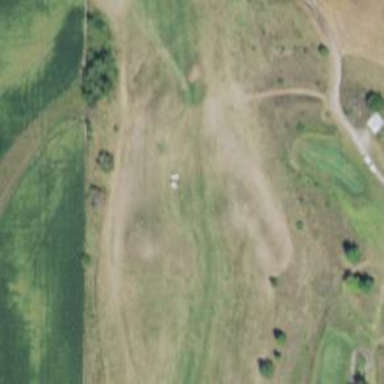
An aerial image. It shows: View of golf hole.